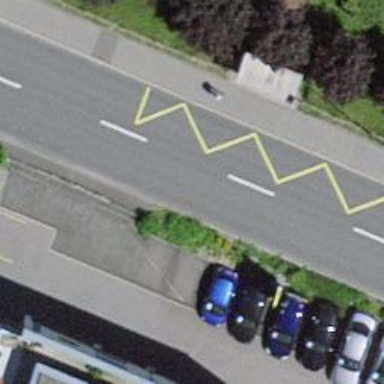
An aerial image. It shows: Bus stop with designated public transport stop position.